Question: I have a 'ListView' with an adapter attached. The data behind it is a couple of articles. The articles have a title and a subtitle, the length of both varies.
Sometimes the text of either one is so long that the 'TextView' doesn't fit the View created by the adapter which has a fixed height.
Is there a possibility to find out if both 'TextViews' are completely visible within the View?
I know I would have to wait for the layout to be drawn, would do it with 'getViewTreeObserver().addOnGlobalLayoutListener(...)'

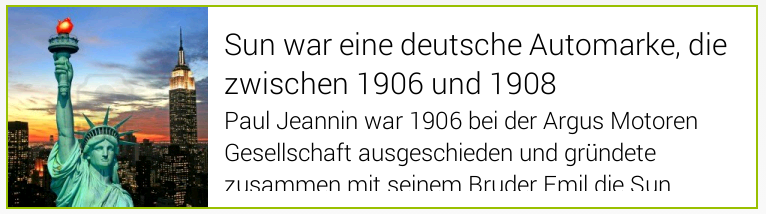
Answer: It seems like you can only completely fit two lines per title and subtitle. If I were you, I'd measure the length of the text with the paint that's used to draw it and see if it's less than (width of line) * (number of lines).
For example, consider the following:
'''
boolean doesTitleFitBounds = titleTextView.getPaint().measureText(titleText) < (TITLE_LINE_WIDTH * TITLE_NUM_ROWS);
'''
where TITLE_LINE_WIDTH is the available width for your text in pixels (accounting for paddings/margins etc) and TITLE_NUM_ROWS is the number of rows you have per title.
Similarly, you can do a check for the subtitle to see if it fits its own bounds.